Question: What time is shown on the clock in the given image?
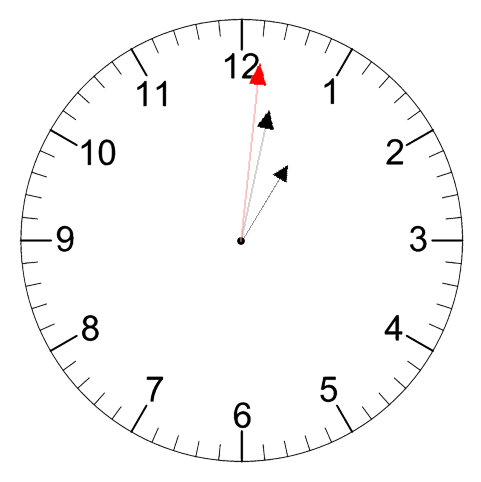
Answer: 01:02:01